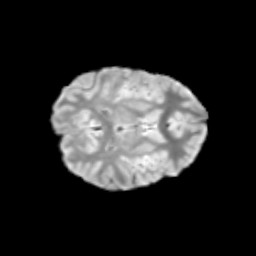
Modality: T2w
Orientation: axial
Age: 10
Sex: male
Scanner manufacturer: siemens
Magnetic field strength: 3 T
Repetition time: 3.8 s
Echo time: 0.07 s